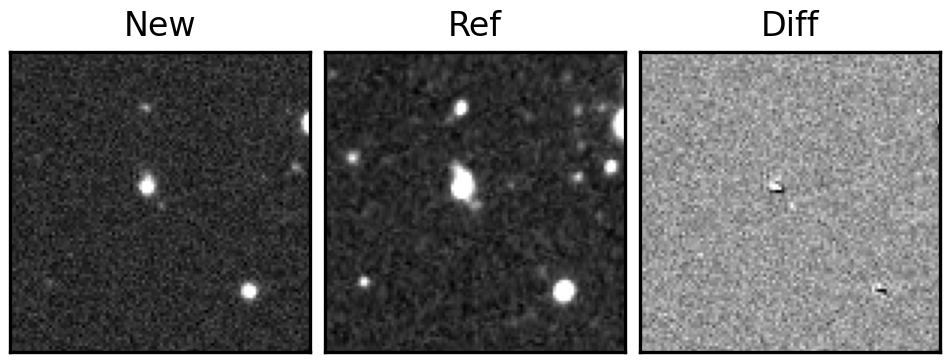
Label: real